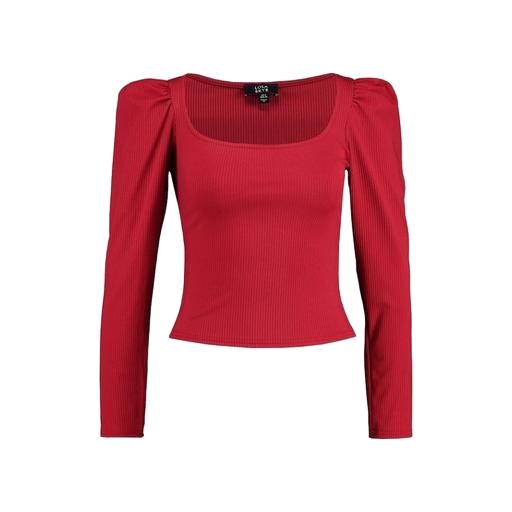
long sleeved fitted red shirt, red long-sleeve t-shirt, long-sleeve top, white background